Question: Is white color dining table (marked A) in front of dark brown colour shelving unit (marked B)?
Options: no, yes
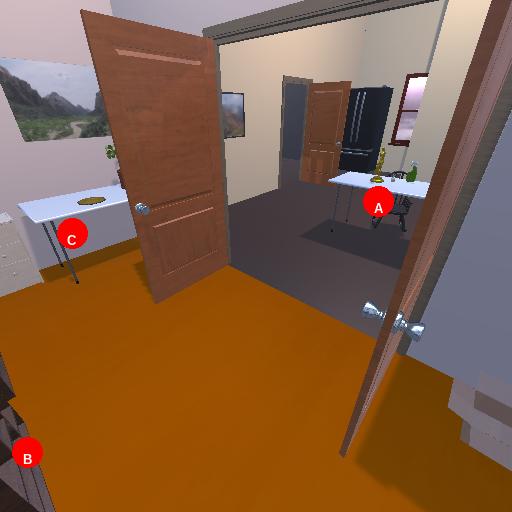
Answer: no